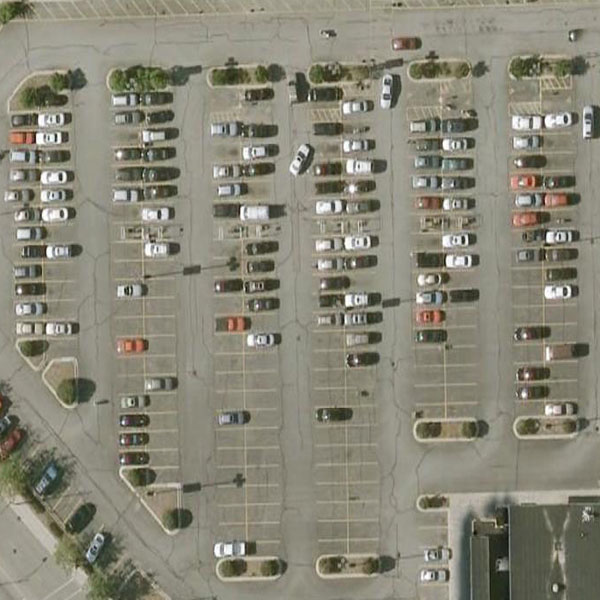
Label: Parking